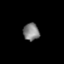
Tissue: prostate
Cell type: T cells
Senescence score: 0.283
Nuclear area (px): 271
Mean DAPI intensity: 129.797